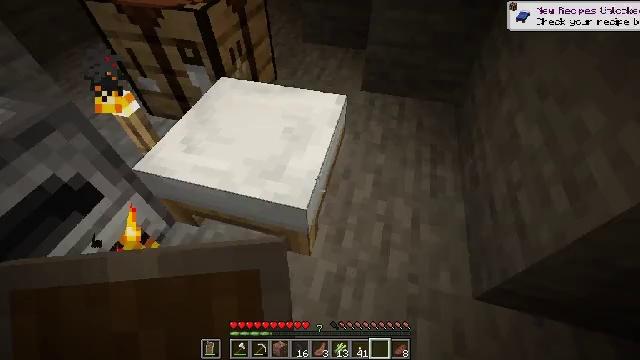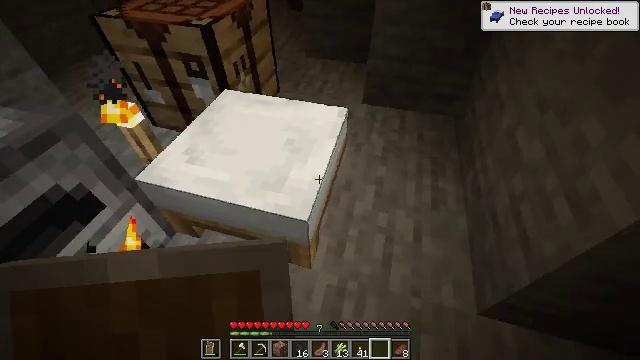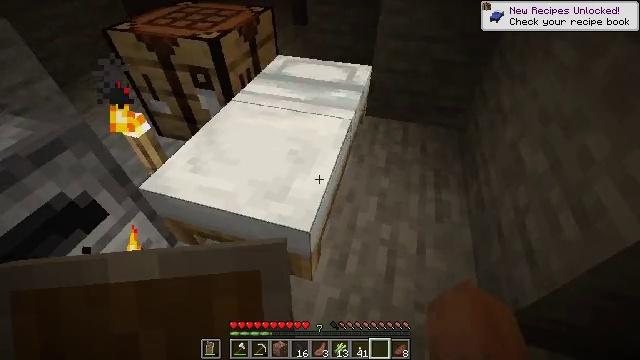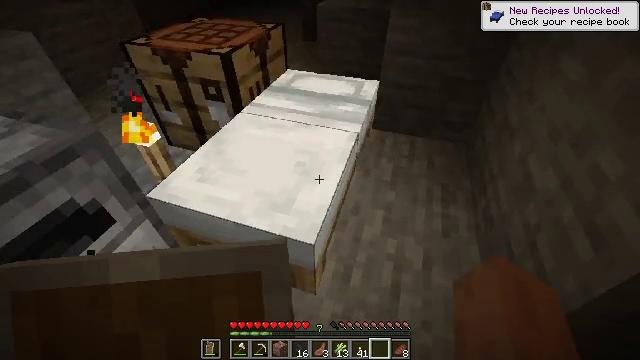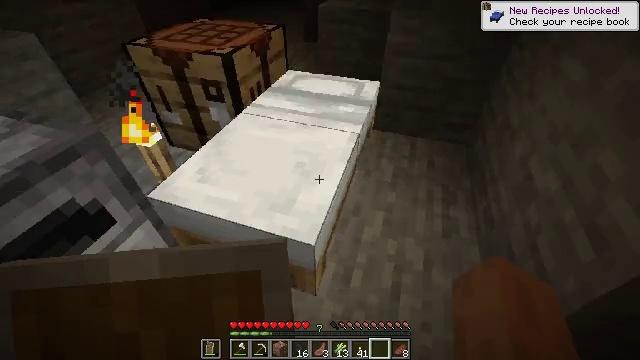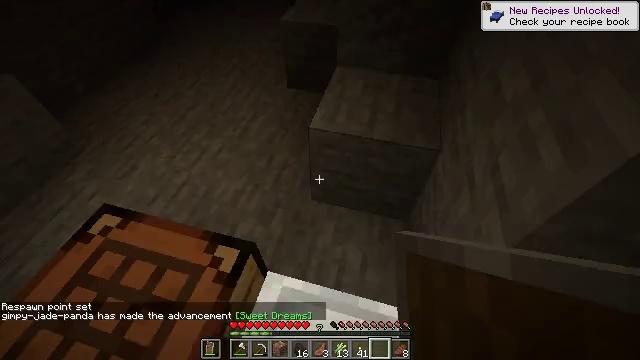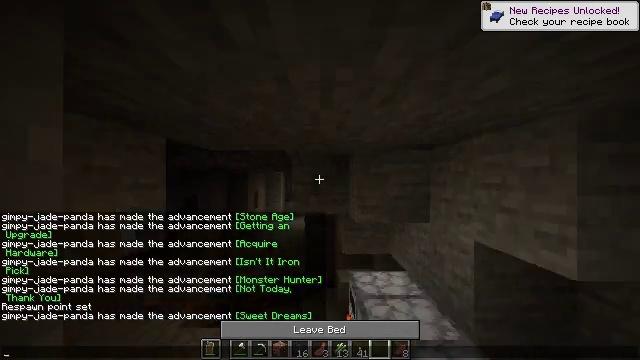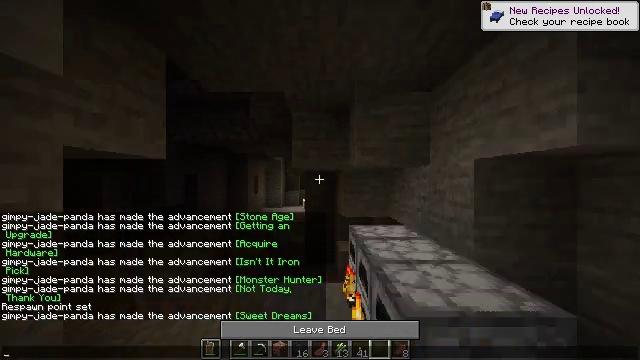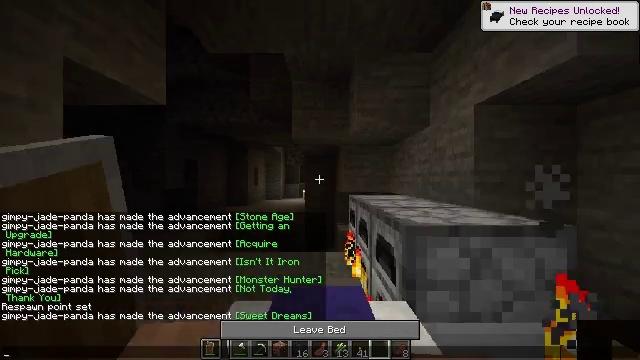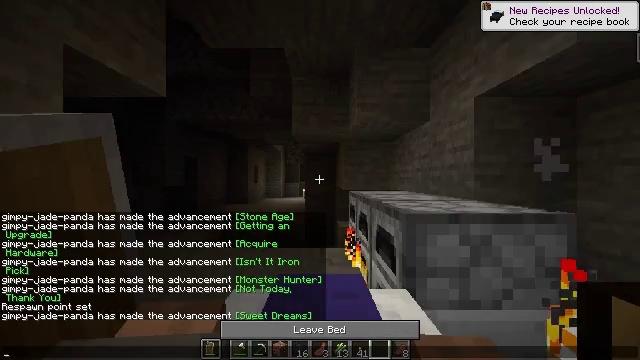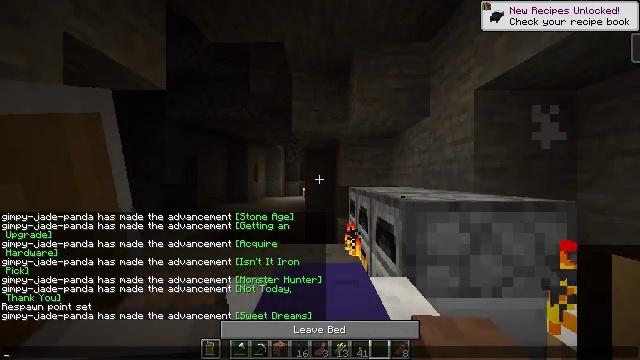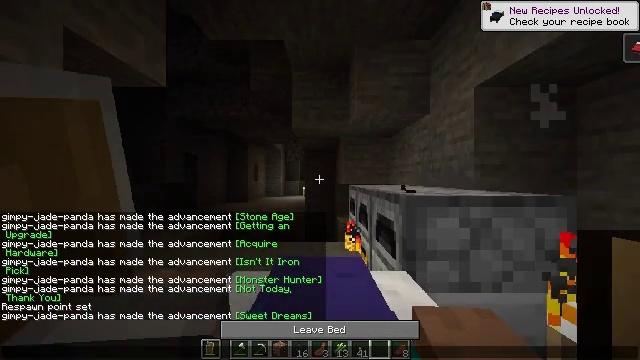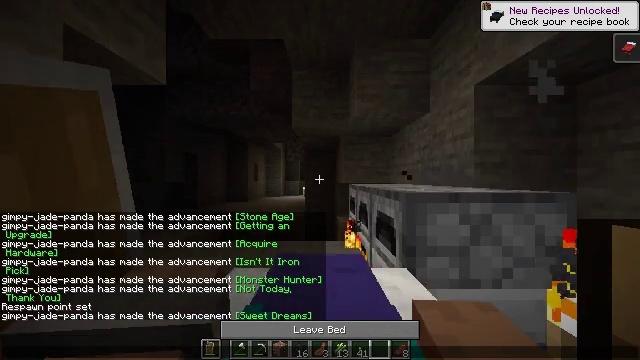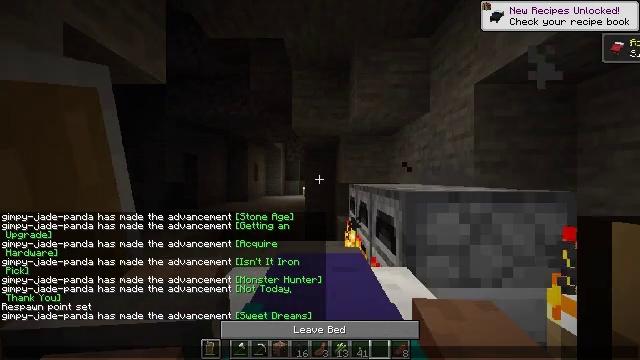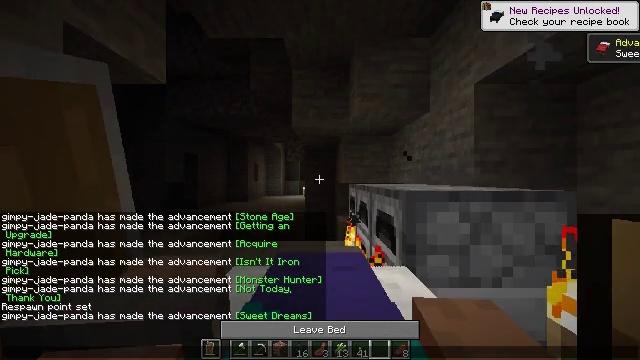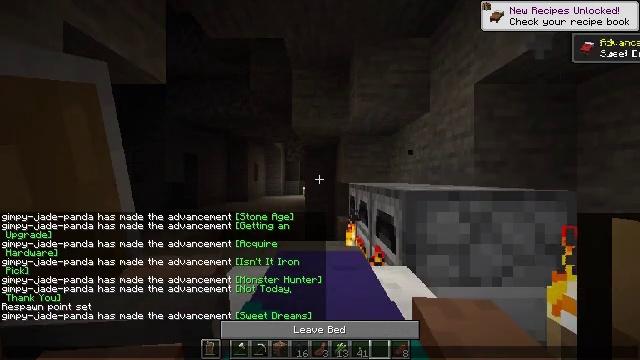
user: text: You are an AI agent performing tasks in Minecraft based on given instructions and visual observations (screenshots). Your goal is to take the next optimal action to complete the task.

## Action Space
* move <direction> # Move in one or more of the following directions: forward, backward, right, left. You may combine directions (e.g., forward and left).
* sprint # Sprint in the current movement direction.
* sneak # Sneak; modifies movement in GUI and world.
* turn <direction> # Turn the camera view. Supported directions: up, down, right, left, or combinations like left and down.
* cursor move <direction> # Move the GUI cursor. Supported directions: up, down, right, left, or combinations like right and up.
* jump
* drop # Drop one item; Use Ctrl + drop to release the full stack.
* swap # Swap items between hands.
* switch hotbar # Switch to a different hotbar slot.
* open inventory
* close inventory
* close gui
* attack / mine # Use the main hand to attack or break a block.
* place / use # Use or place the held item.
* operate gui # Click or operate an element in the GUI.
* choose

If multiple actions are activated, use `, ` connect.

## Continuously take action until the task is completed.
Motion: motion action
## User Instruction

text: Remove the white bed from its place.
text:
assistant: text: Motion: turn up, use / place
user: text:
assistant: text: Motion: turn up, use / place
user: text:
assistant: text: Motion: turn left and up
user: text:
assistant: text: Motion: use / place
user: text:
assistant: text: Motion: use / place
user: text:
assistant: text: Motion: move forward, use / place
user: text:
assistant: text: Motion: move forward, open gui
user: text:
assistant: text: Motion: move forward
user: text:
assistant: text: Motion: move forward
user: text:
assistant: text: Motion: move forward
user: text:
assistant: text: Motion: choose
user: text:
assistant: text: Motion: choose
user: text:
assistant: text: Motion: no_op
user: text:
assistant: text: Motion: no_op
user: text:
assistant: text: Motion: no_op
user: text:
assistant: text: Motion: no_op
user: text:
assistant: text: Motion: no_op
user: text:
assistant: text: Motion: no_op
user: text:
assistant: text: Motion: no_op
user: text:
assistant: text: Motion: no_op
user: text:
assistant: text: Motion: no_op
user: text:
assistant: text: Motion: no_op
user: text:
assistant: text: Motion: no_op
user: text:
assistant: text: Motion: no_op
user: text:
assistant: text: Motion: no_op
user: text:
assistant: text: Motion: no_op
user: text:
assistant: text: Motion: no_op
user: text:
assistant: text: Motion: no_op
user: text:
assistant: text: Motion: no_op
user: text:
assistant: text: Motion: no_op